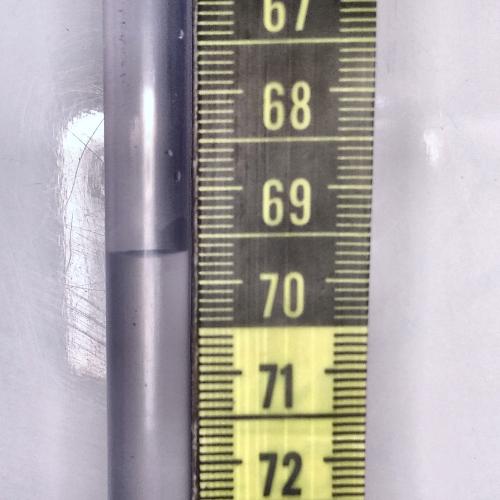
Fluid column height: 69.7 cm